Question: I want to create more children on the Firebase Realtime Database.
Desired effect (example): [
What I have:
'''
MyButton(
label: "Create Ride",
onTap: () {
ref
.child('Database')
.push()
.child('Title')
.set(_titleController.text)//the Title Controller is just the
//data you type in
.asStream();
_titleController.clear();
}),
'''
I can't find a sample anywhere and I don't know how to write it so that there's more than just a title.
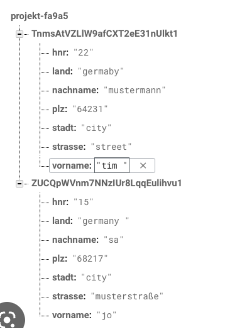
Answer: If you want to write multiple values under the new child, you can do:
'''
ref
.child('Database')
.push()
.set({
'Title': _titleController.text,
'land': 'Germany',
'stadt': 'Berlin'
})
'''
Also see the example in the Firebase documentation on <URL>.